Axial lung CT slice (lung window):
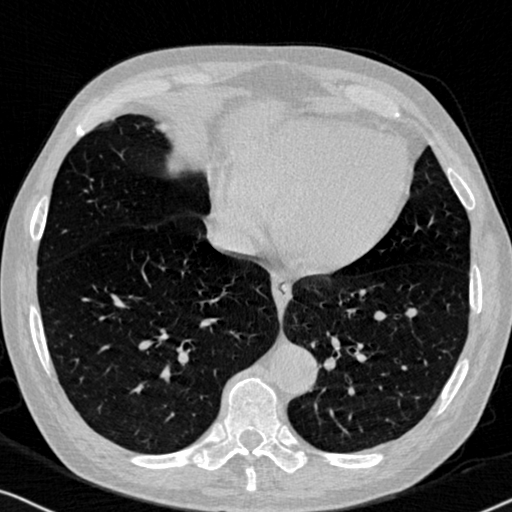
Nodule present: no